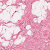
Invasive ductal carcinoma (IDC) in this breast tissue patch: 0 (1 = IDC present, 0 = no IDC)